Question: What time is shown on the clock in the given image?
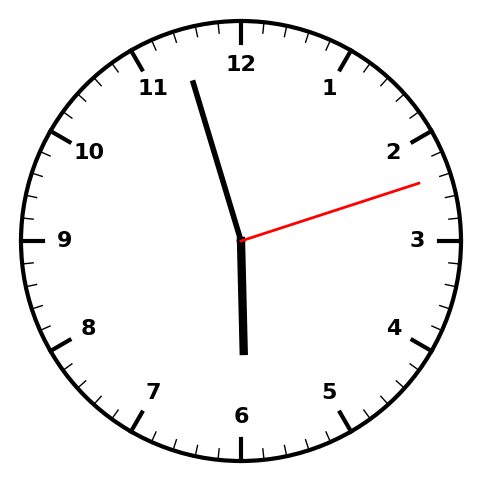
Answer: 05:57:12